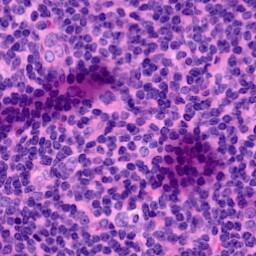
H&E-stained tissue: LymphNode